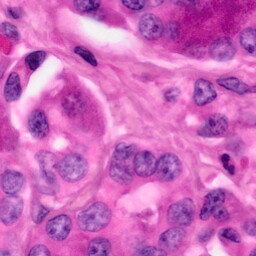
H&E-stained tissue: Pancreatic